Question: I'd like to make a true heat map in R, much like a weather map, except my data is much more simple.
Consider this 3d data:
'''
x <- c(1,1,1,1,1,2,2,2,2,2,3,3,3,3,3,4,4,4,4,4)
y <- c(1,2,3,4,5,1,2,3,4,5,1,2,3,4,5,1,2,3,4,5)
z <- rnorm(20)
'''
The z would be color.
Here is what a discrete looking heatmap would like for this data:

How can I make a heatmap such that the colors are smooth and the full 2d space is filled with smoothed out colors based on the z values.
Please include sample code, not just a link that will probably confuse me even more, and I've probably already visited that site anyhow. Thanks :)
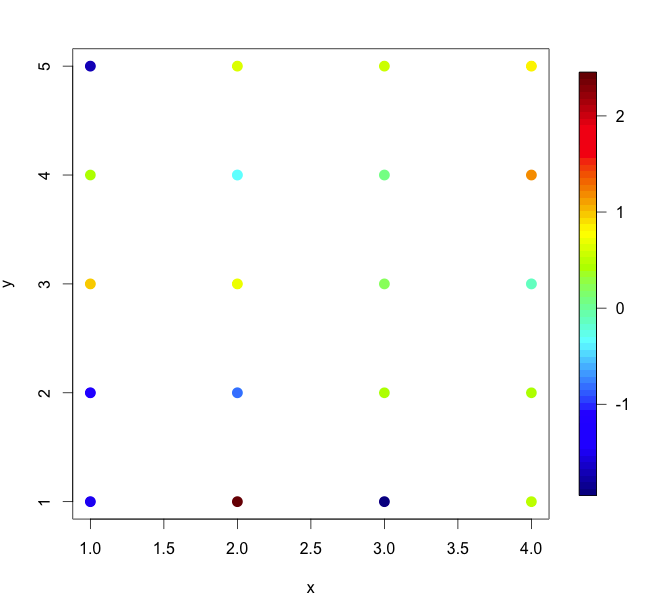
Answer: Use the following:
'interp' in the 'akima' package
'image.plot' in the 'fields' package
'''
x <- c(1,1,1,1,1,2,2,2,2,2,3,3,3,3,3,4,4,4,4,4)
y <- c(1,2,3,4,5,1,2,3,4,5,1,2,3,4,5,1,2,3,4,5)
z <- rnorm(20)
library(fields)
library(akima)
s <- interp(x,y,z)
image.plot(s)
'''